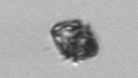
Label: Kryptoperidinium_triquetrum